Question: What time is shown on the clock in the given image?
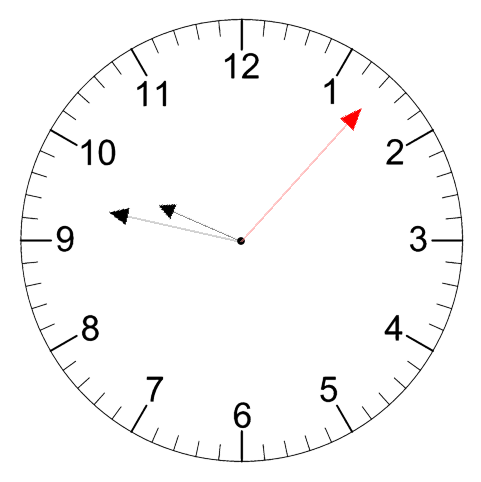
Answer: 09:47:07